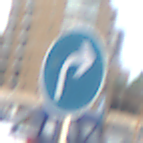
Verkehrszeichen: VorgeschriebeneFahrtrichtungRechts
Umgebung: Outdoor, Urban
Tageszeit: MorningAfternoon
Wetter: Overcast
Licht: Natural
Jahreszeit: NotSpecified
Kontrast: LowContrast